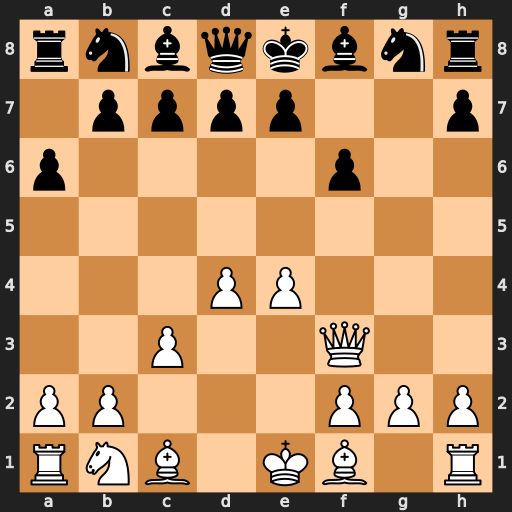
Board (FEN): rnbqkbnr/1pppp2p/p4p2/8/3PP3/2P2Q2/PP3PPP/RNB1KB1R
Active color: w
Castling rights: KQkq
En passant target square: -
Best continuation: Qh5#